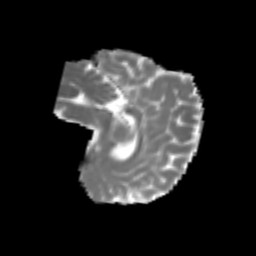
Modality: MD
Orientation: sagittal
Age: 7
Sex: male
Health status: healthy